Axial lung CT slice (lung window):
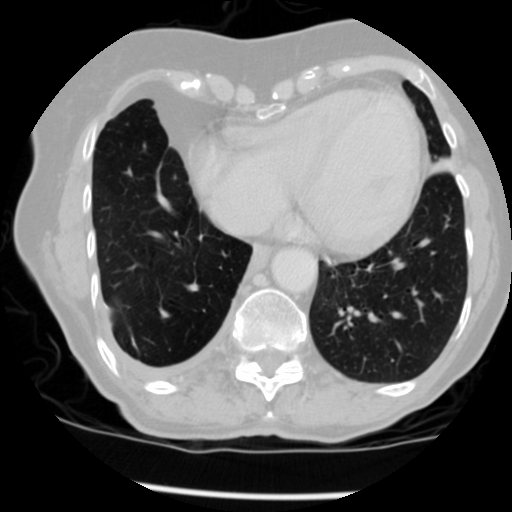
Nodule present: no